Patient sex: F
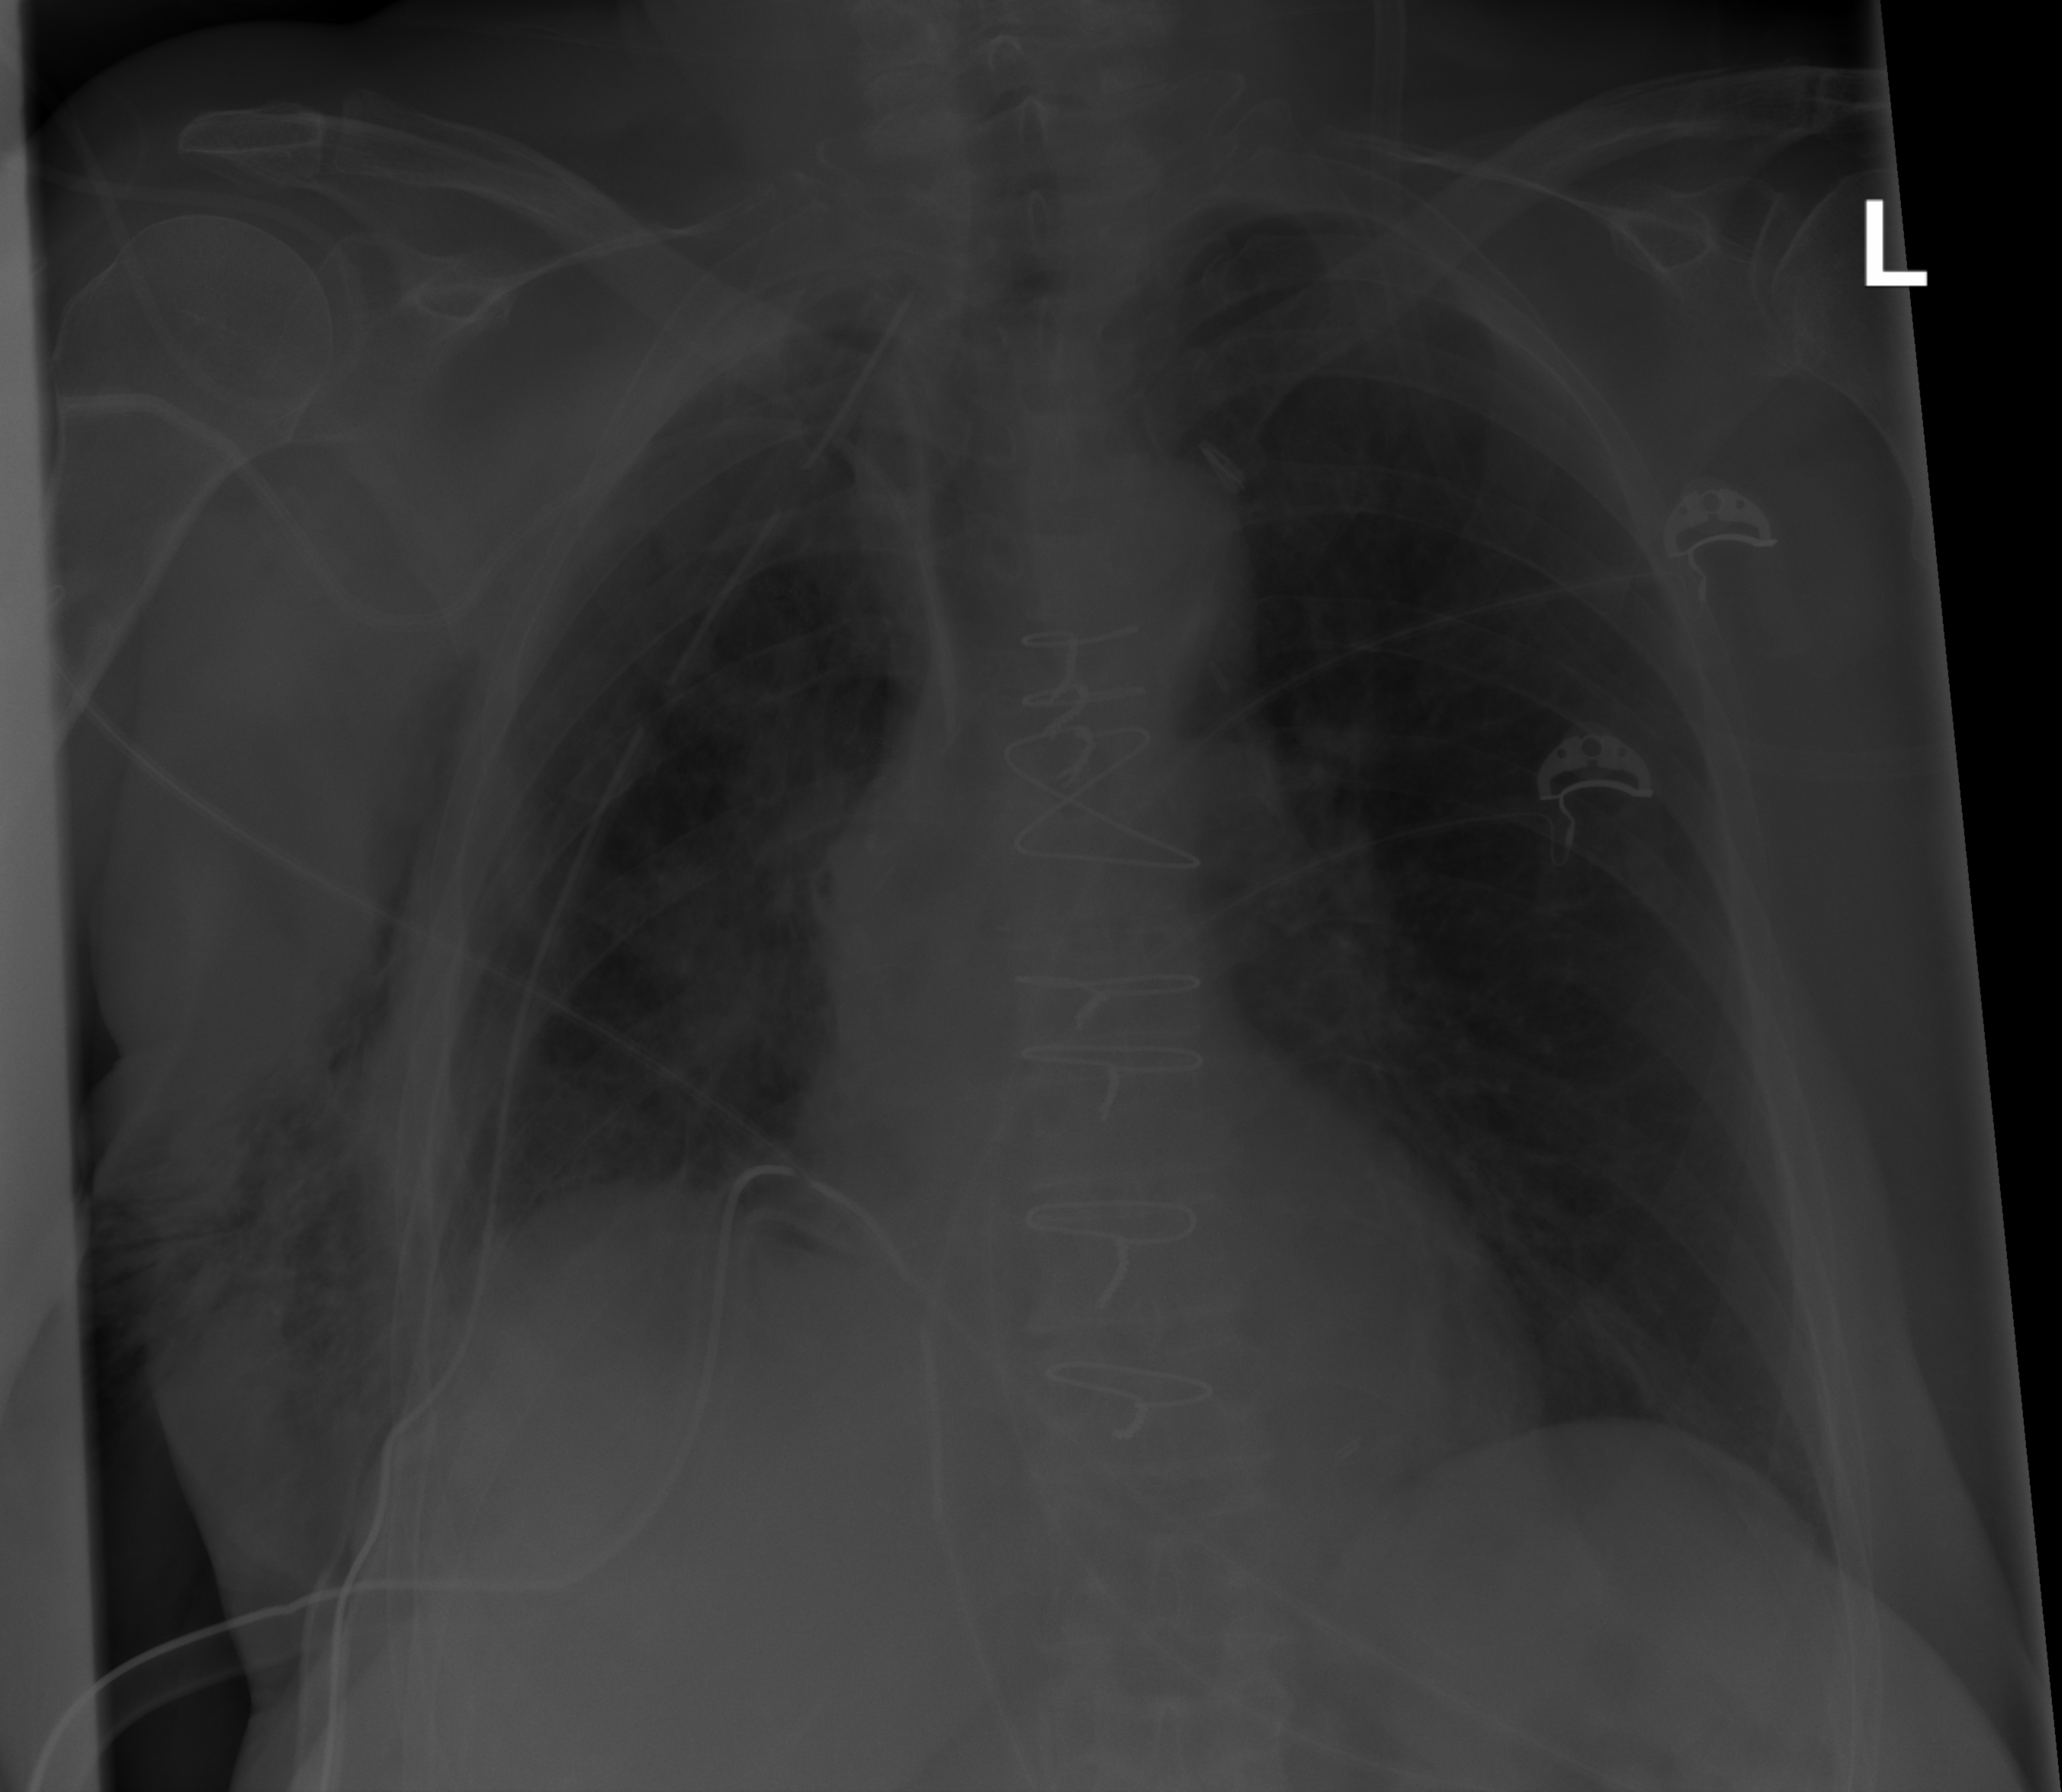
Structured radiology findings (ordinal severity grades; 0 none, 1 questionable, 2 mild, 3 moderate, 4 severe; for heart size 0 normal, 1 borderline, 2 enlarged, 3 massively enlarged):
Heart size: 0
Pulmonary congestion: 0
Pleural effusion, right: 0
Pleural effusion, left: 0
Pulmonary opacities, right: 0
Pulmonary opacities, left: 0
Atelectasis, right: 2
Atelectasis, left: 0